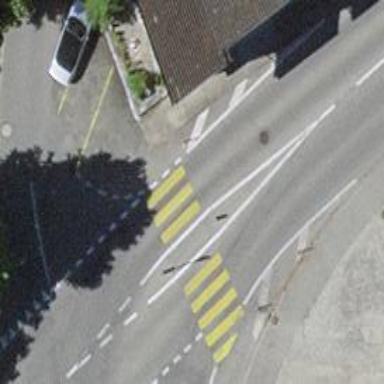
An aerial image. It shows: Marked crossing with pedestrian island.